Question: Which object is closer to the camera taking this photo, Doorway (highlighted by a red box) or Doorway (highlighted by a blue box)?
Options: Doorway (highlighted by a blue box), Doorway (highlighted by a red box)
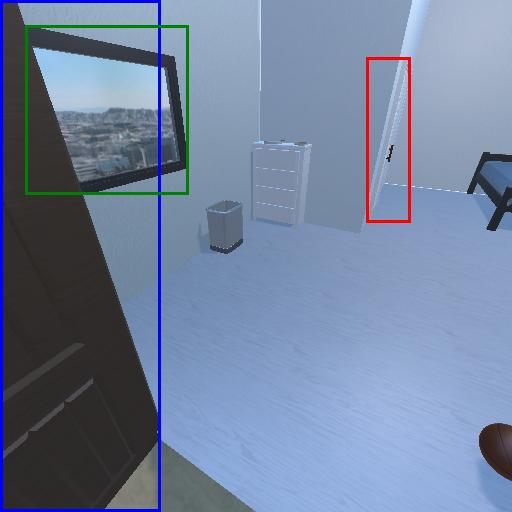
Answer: Doorway (highlighted by a blue box)